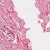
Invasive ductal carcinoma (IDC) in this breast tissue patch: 0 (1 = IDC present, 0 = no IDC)